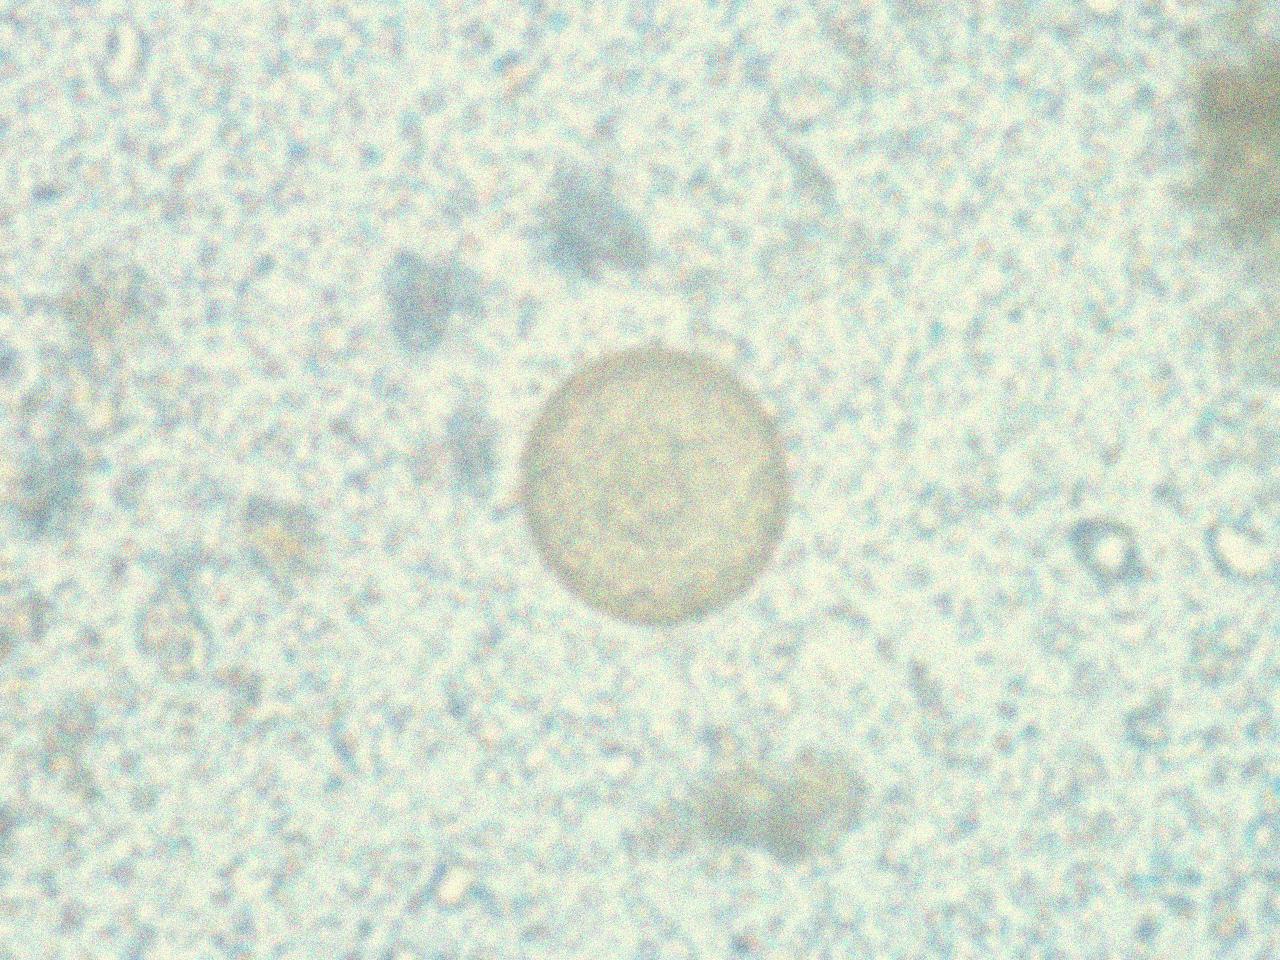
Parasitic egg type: Hymenolepis diminuta